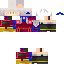
A male human skin with medium skin, wearing brown long hair dressed in a blue hoodie and blue pants, featuring a closed mouth.